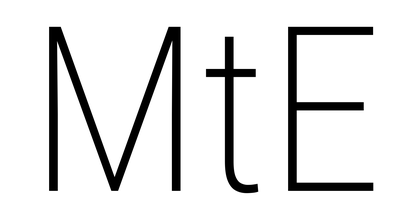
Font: Roboto_Condensed_ExtraLight